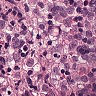
Metastatic tissue present: yes